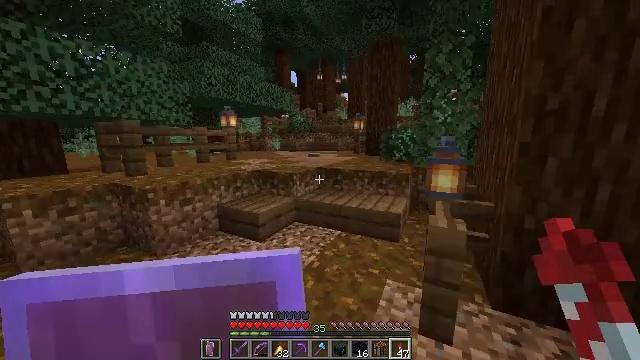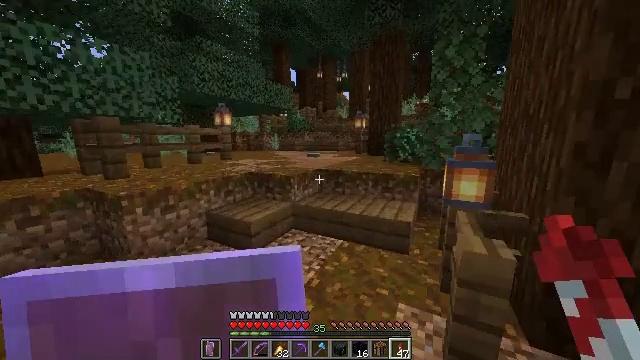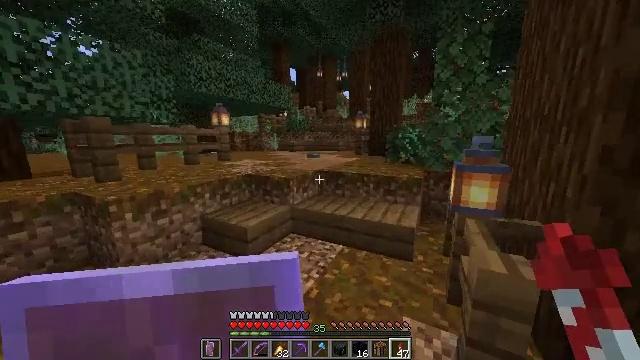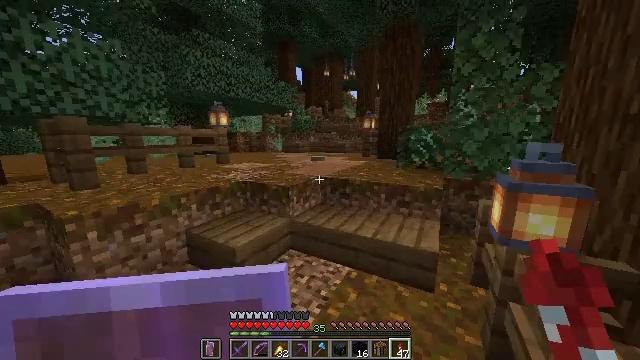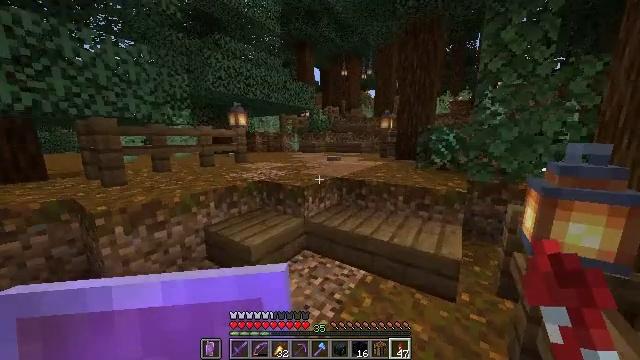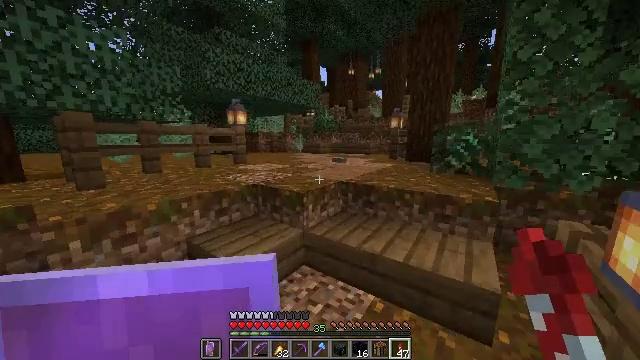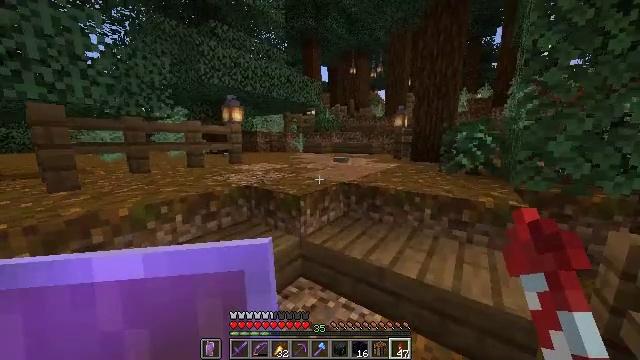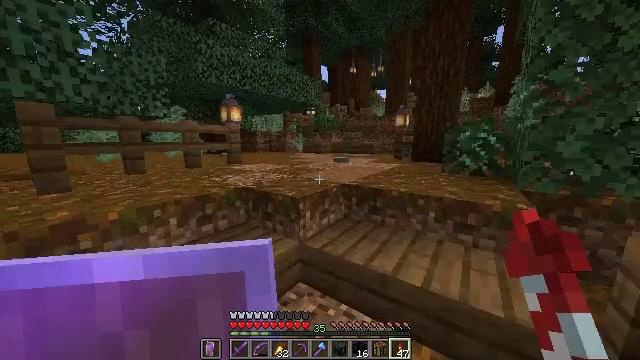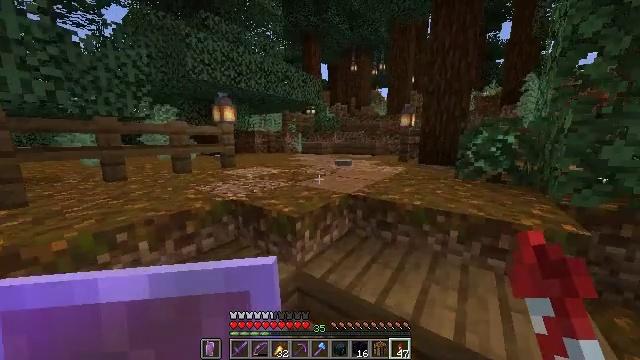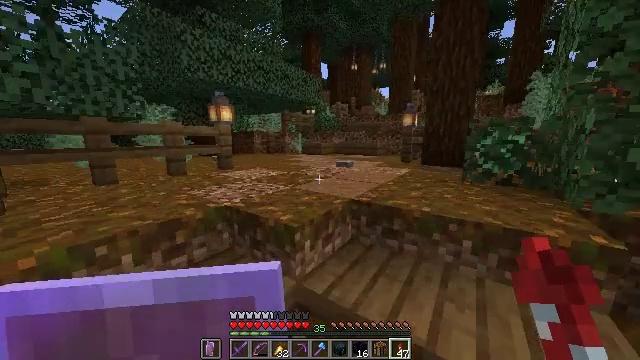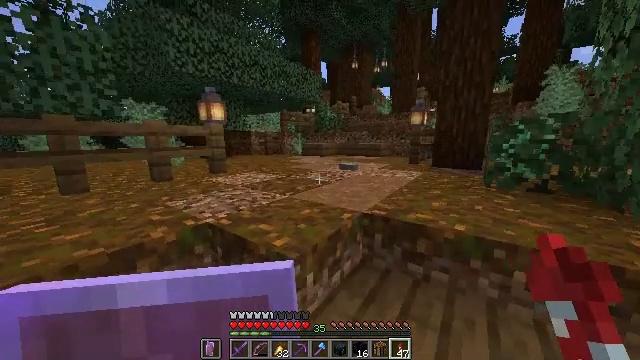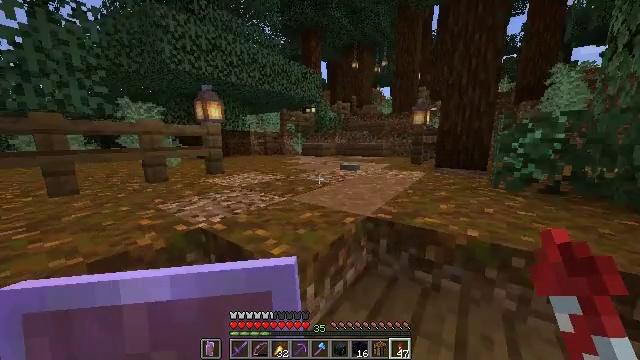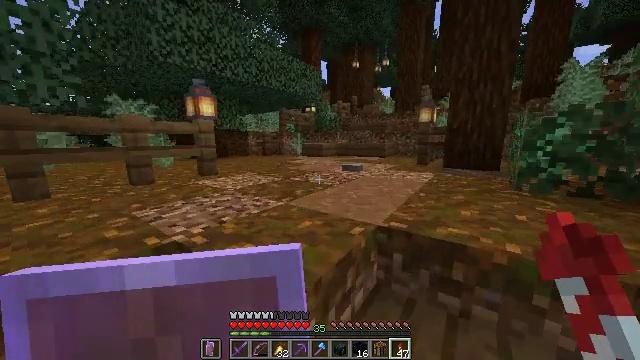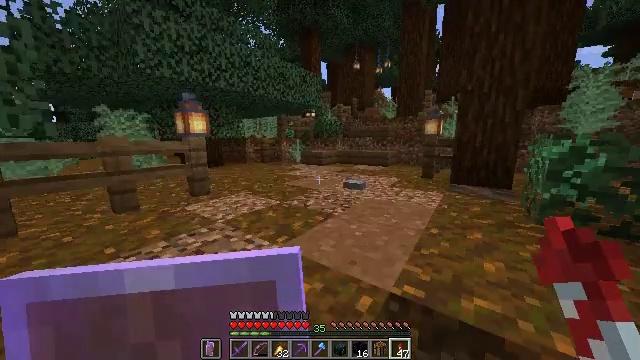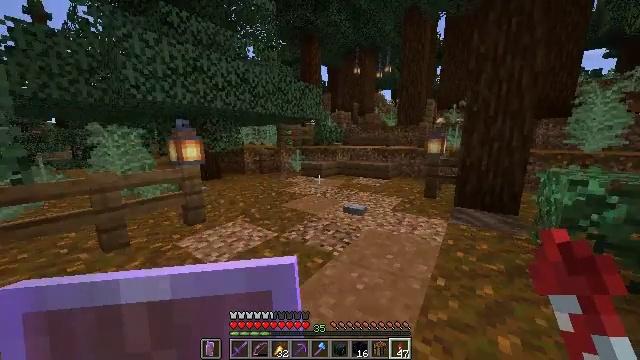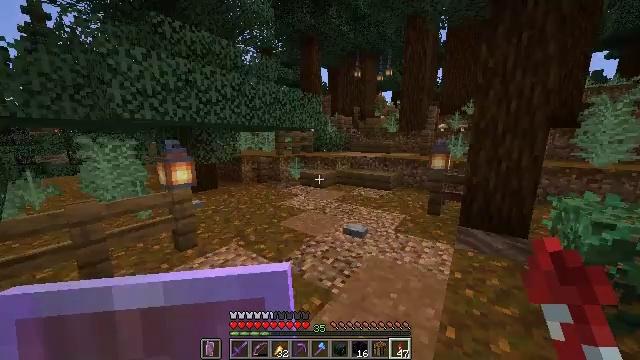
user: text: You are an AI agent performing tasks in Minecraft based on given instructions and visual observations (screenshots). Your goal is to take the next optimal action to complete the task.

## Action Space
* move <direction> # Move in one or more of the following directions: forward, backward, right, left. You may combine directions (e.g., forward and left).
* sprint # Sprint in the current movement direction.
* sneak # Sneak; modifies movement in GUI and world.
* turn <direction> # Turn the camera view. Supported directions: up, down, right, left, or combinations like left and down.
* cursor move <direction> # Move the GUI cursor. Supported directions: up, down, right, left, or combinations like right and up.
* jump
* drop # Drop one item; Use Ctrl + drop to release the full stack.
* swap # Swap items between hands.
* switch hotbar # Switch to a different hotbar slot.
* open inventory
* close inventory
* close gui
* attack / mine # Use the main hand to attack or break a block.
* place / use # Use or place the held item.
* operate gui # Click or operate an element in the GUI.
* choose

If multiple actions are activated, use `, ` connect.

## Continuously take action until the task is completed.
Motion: motion action
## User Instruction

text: Combine light gray wool to craft a light gray carpet.
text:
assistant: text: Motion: move forward, sprint, attack / mine
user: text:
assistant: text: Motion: move forward, sprint, attack / mine
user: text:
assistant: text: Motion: move forward, sprint, turn left, attack / mine
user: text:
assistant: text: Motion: move forward, sprint, turn left, attack / mine
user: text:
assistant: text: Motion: move forward, sprint, turn left, attack / mine
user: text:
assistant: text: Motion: move forward, sprint, attack / mine
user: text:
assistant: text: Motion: move forward, sprint, attack / mine
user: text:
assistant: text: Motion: move forward, sprint, attack / mine
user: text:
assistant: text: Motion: move forward, sprint, attack / mine
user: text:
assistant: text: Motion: move forward, sprint, attack / mine
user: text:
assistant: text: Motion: move forward, sprint, attack / mine
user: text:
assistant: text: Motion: move forward, sprint, attack / mine
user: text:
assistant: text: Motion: move forward, sprint, attack / mine
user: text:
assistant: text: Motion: move forward, sprint, attack / mine
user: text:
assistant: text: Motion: move forward, sprint, attack / mine
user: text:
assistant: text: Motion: move forward, sprint, attack / mine
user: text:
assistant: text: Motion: move forward, sprint, attack / mine
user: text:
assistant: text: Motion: move forward, sprint, attack / mine
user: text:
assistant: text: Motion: move forward, sprint, attack / mine
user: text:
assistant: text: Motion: move forward, sprint, attack / mine
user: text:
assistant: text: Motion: move forward, sprint, attack / mine
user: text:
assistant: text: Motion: move forward, sprint, attack / mine
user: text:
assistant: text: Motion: move forward, sprint, attack / mine
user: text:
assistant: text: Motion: move forward, sprint, turn right, attack / mine
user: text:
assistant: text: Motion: move forward, sprint, turn right, attack / mine
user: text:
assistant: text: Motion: move forward, sprint, turn right, attack / mine
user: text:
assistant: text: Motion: move forward, sprint, attack / mine
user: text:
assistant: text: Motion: move forward, sprint, attack / mine
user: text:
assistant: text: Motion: move forward, sprint, attack / mine
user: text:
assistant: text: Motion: move forward, sprint, attack / mine